Question: I have a 'JTextArea' wrapped in a 'JScrollPane', which I use to log my application's output. I'm using the default, plain font with a size of 9 for the text area, and the scroll pane's height is 48 px. This results in an even distribution of lines in the scroll pane view, but there's a problem: if you scroll all the way up or all the way down, this happens:

As you can see, the top line got cut off, which is why I'm wondering if there's a way to limit the scroll pane's scroll range so it, for example, can't reach the top or bottom 6 pixels. Alternative solutions are also welcome.
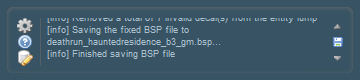
Answer: You could change the margin (top/bottom) of your JTextArea by setting a custom Border using the method 'setBorder' inherited from 'JComponent'. The <URL> suggests the following:
> Although technically you can set the border on any object that
inherits from JComponent, the look and feel implementation of many
standard Swing components doesn't work well with user-set borders. In
general, when you want to set a border on a standard Swing component
other than JPanel or JLabel, we recommend that you put the component
in a JPanel and set the border on the JPanel.
That would yield the same result as limiting the scroll range, while being more straight forward.
OP reported that the following solution worked for him:
'''
textAreaLog.setBorder(BorderFactory.createEmptyBorder(0, 6, 0, 6));
'''